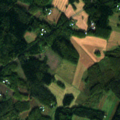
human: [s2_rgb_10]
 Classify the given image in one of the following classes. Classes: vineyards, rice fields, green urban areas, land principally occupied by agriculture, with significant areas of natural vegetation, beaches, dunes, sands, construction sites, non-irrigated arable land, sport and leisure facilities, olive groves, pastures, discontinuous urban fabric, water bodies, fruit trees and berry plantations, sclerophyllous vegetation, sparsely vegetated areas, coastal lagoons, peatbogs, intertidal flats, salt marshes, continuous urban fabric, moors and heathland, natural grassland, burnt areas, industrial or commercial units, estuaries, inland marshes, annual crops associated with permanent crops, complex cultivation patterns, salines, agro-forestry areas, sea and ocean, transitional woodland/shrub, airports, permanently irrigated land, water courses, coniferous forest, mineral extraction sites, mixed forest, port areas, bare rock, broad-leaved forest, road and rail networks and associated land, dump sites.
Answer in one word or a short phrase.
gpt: land principally occupied by agriculture, with significant areas of natural vegetation, coniferous forest, mixed forest